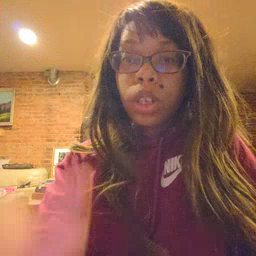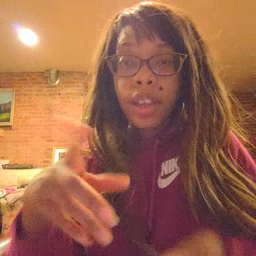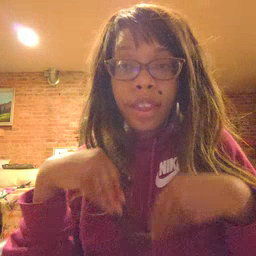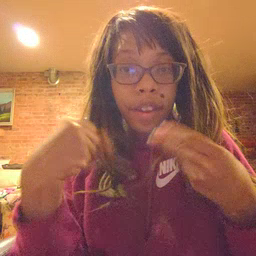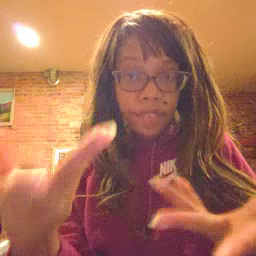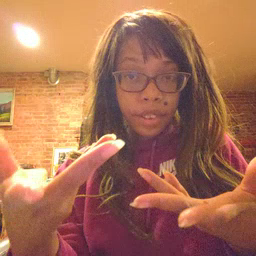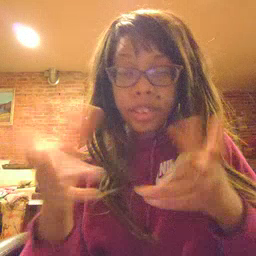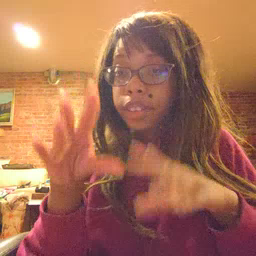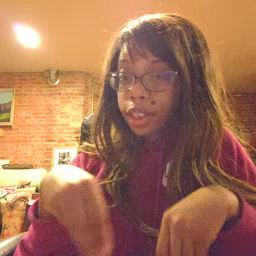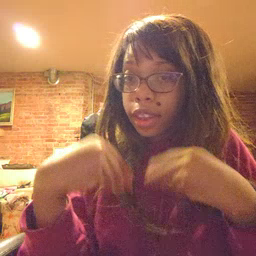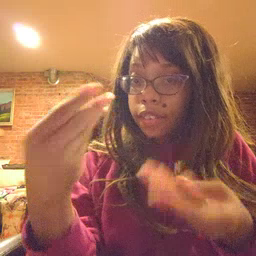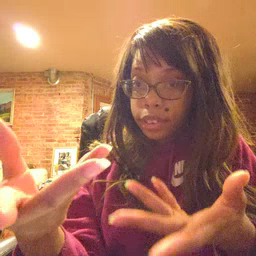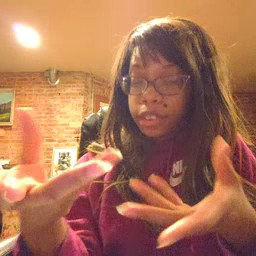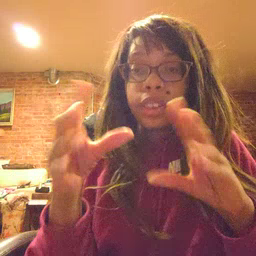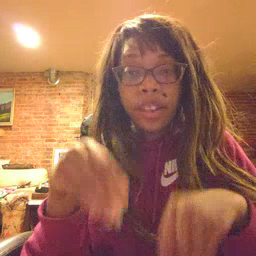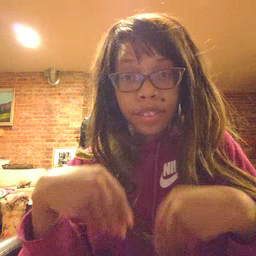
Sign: give